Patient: sex F, age 75
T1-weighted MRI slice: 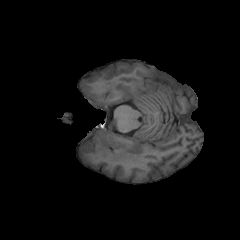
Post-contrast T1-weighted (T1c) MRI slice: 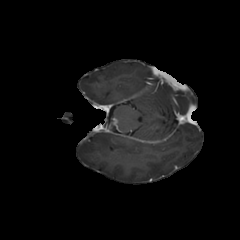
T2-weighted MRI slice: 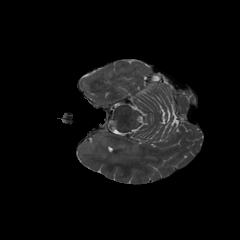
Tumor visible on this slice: yes
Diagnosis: Glioblastoma, IDH-wildtype
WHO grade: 4